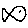
Label: fish